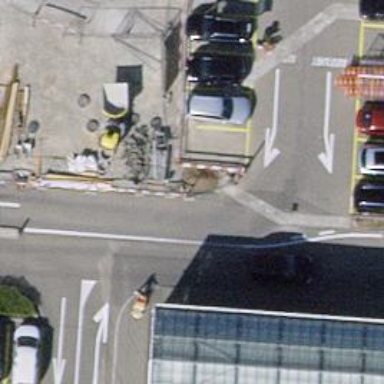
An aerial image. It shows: Charging station.